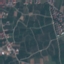
Label: PermanentCrop